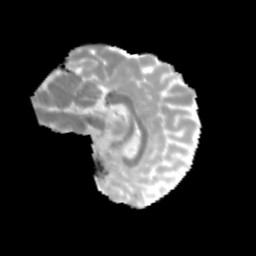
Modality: MD
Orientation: sagittal
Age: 10
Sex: female
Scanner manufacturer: siemens
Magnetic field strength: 3 T
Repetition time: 3.8 s
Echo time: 0.07 s